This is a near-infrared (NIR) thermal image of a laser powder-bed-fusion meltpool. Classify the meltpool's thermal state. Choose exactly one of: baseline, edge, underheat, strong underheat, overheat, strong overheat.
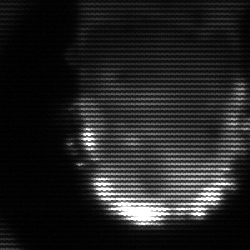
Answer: baseline